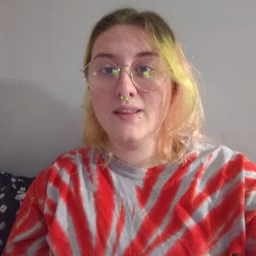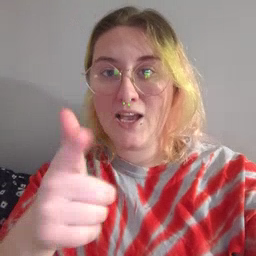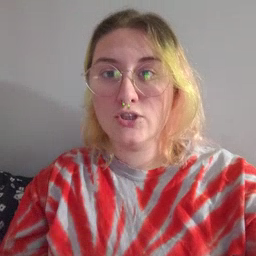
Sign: later